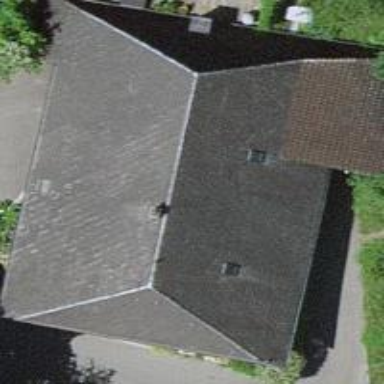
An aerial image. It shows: Residential building.